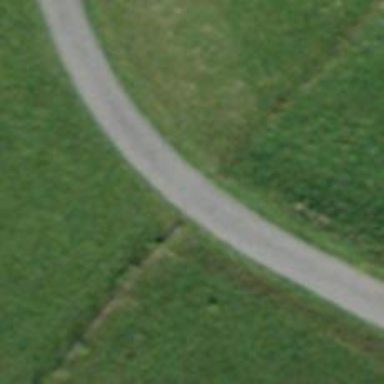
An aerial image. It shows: Unpaved unclassified road.